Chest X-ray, PA view. Patient: 31 years old, sex F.
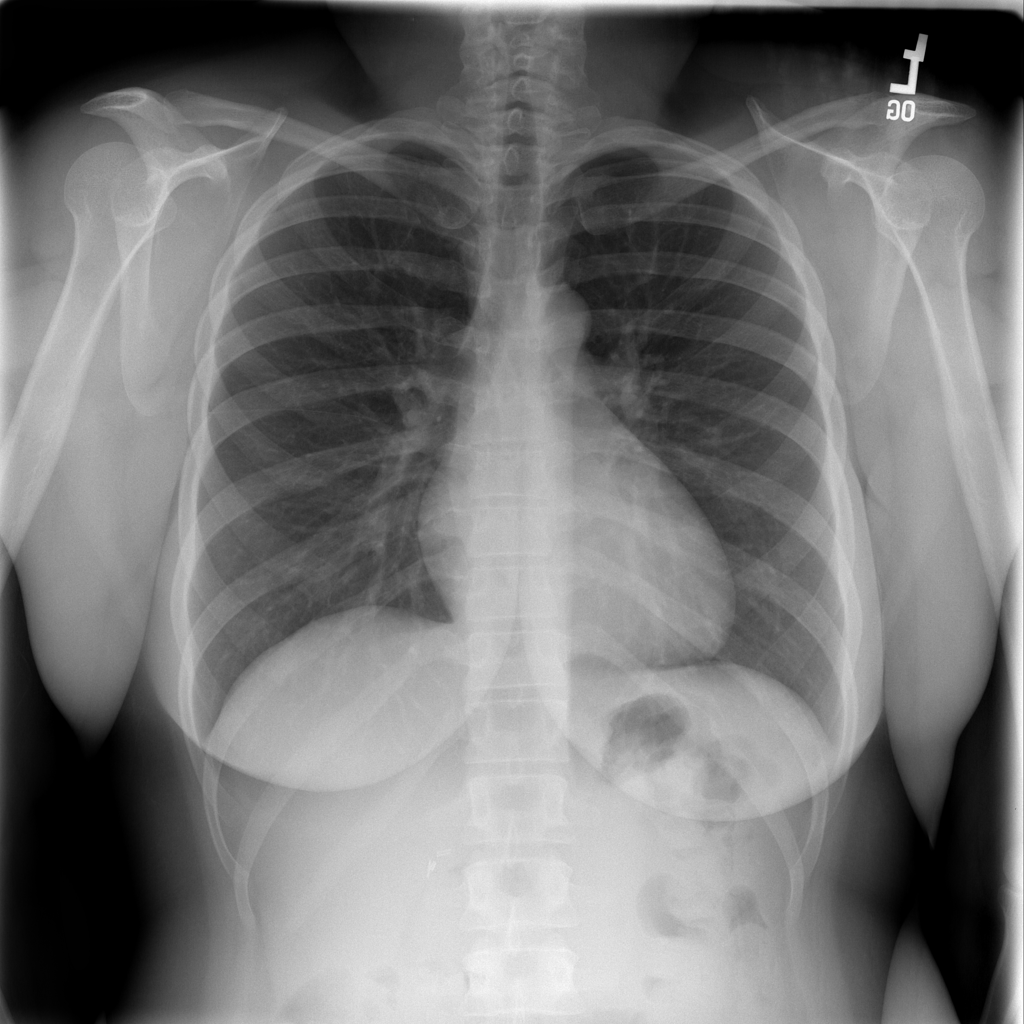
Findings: Infiltration